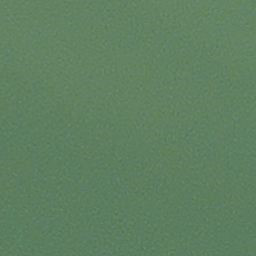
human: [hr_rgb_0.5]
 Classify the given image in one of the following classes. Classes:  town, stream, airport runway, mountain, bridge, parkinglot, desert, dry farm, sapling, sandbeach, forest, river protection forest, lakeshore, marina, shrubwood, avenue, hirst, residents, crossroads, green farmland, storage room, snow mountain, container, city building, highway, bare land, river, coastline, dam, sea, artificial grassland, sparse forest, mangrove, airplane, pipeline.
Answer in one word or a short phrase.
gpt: sea